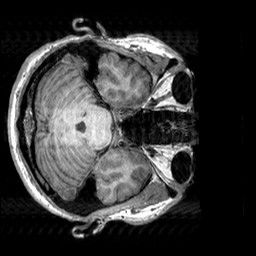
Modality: T1w
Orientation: axial
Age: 29
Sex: male
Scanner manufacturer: siemens
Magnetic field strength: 3 T
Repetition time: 2.3 s
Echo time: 0.00303 s